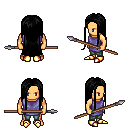
a pixel art fantasy rpg character, male body template, human, tanned skin, chain tabard jacket, teal pants, black extra-long hairstyle, gold boots, spear, four views (front, back, left, right), 2x2 character sprite sheet, small pixel art, hard edges, no anti-aliasing